Interaction volume radius: 5 \u00c5
Interaction volume height: 10 \u00c5
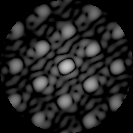
Disorder parameter: 0.2152